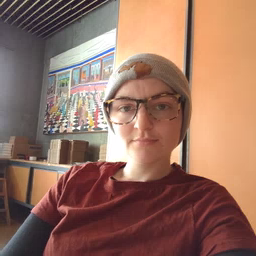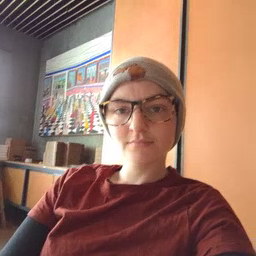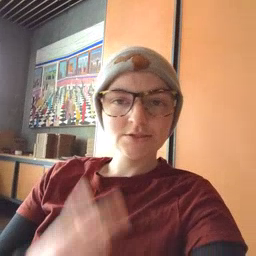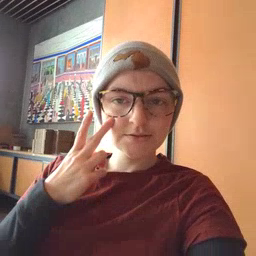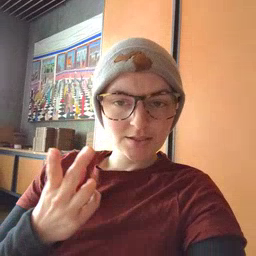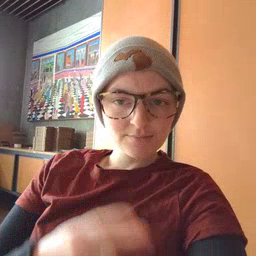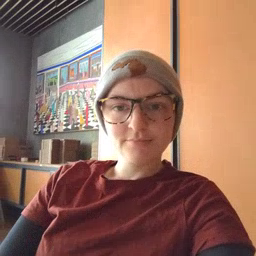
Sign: see